Brain MRI, t2w sequence, axial 2D slice.
Patient: age 22, sex F, weight 78 kg, height 1.78 m
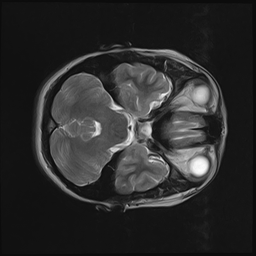